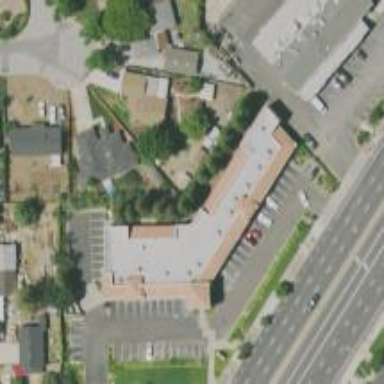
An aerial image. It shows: Retail building.